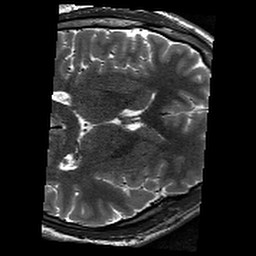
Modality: T2w
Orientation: axial